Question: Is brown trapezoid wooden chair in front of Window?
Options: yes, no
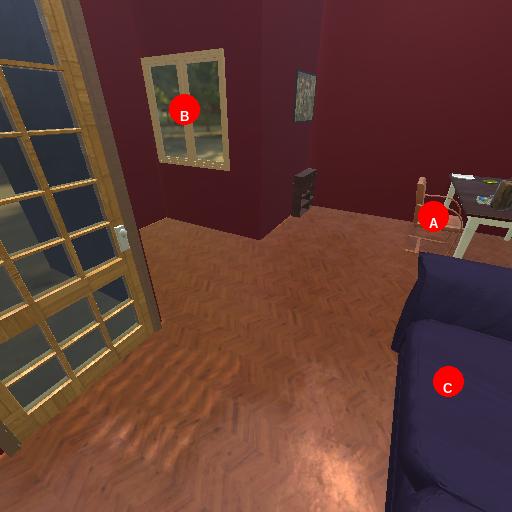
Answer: yes